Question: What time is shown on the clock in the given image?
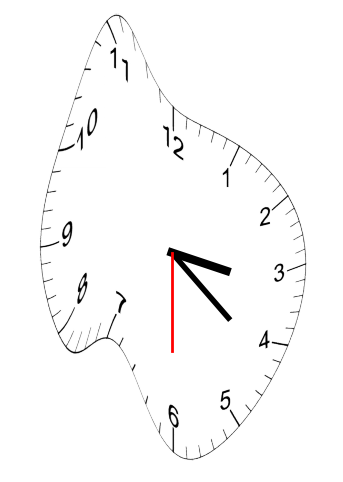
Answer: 03:21:30